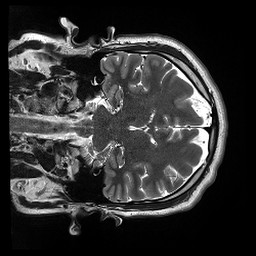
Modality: T2w
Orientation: coronal
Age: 20
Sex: male